Field crop: maize
Growth stage: 2
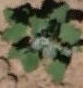
Species: chenopodium